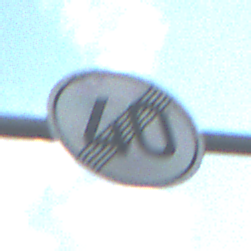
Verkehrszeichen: EndeGeschwindigkeit40
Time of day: SunriseSunset
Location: Outdoor (RoadRail)
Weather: PartlyCloudy
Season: NotSpecified
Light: Natural